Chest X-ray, AP view. Patient: 6 years old, sex F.
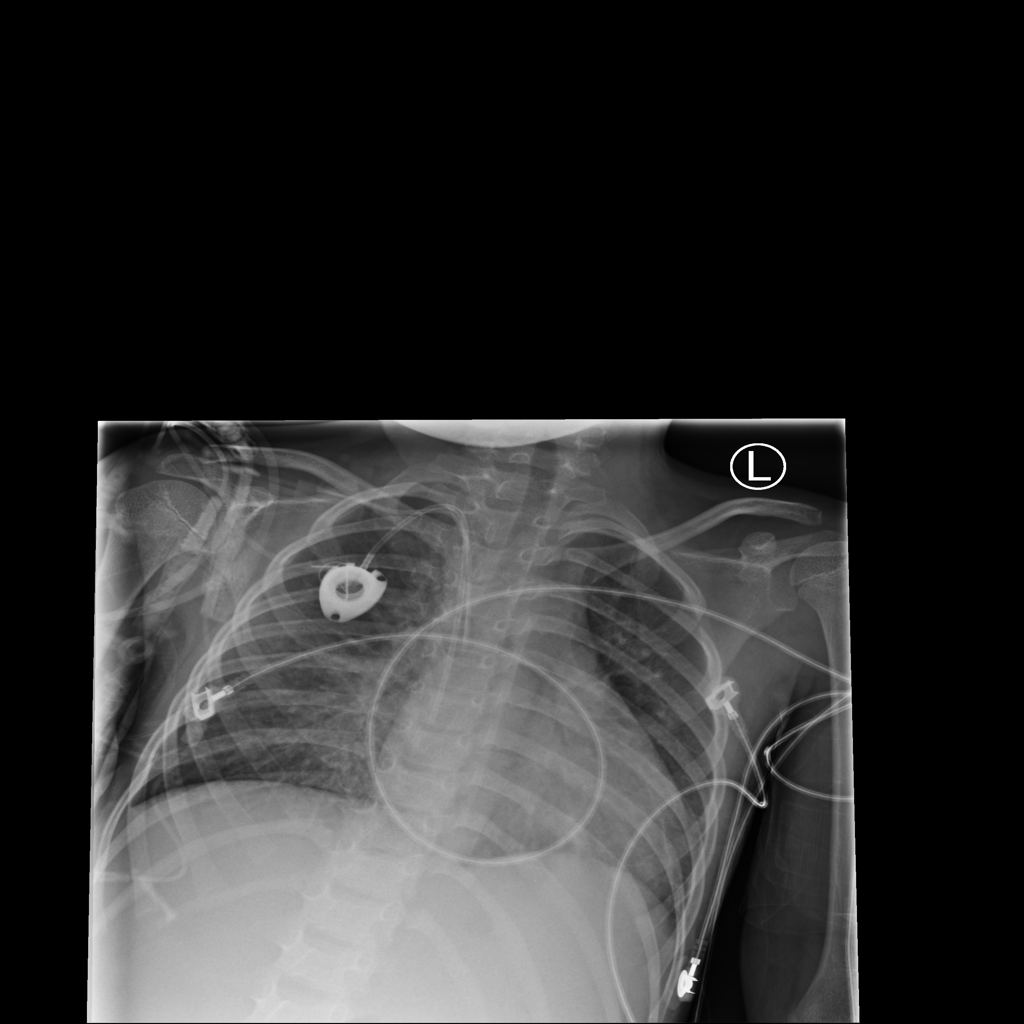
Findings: No Finding